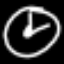
Label: clock